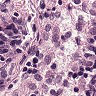
Metastatic tissue present: no